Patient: sex M, age 62
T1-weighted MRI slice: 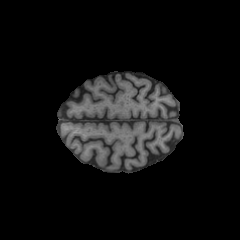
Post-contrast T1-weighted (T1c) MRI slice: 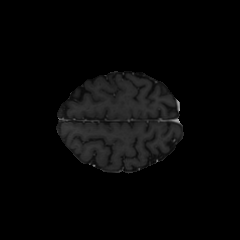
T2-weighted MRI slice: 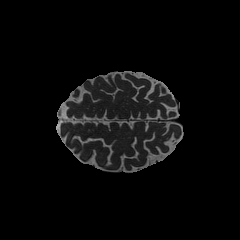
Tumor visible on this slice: no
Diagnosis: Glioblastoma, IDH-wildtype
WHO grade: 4